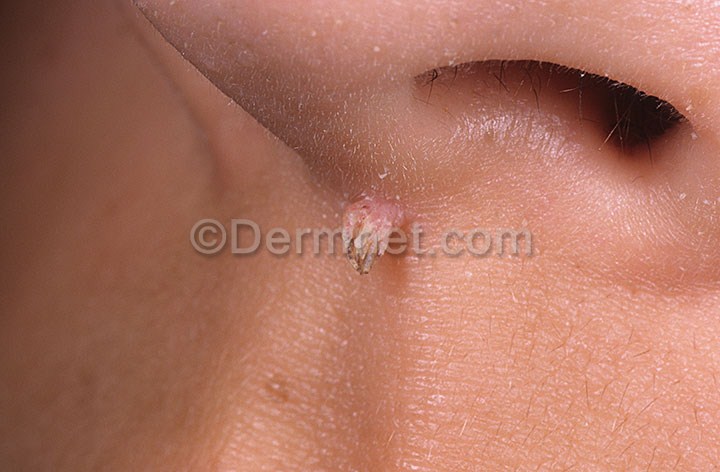
Disease: Warts Molluscum and other Viral Infections